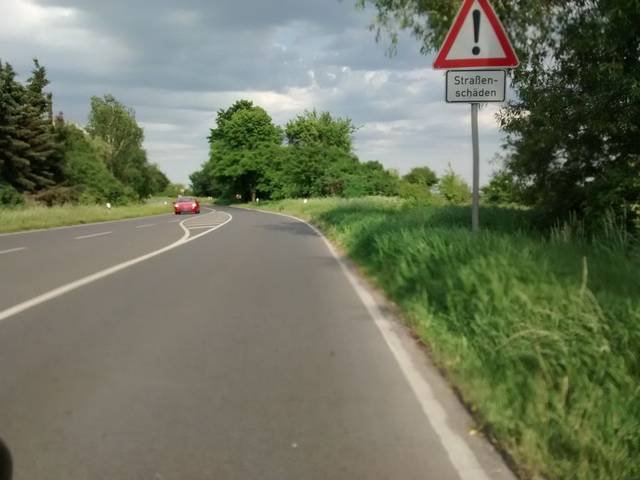
Region: Germany
Coordinates: 52.657, 13.257